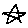
Label: star